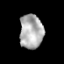
Tissue: prostate
Cell type: T cells
Senescence score: 0.3499
Nuclear area (px): 783
Mean DAPI intensity: 175.958